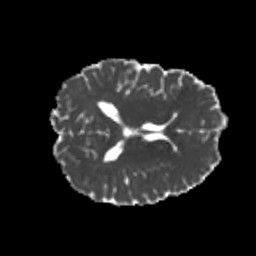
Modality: MD
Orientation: axial
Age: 22
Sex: male
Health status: healthy
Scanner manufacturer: philips
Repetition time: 7.395 s
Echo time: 0.08599 s